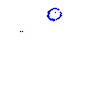
Particle: proton